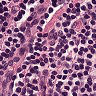
Metastatic tissue present: no